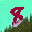
Label: 8